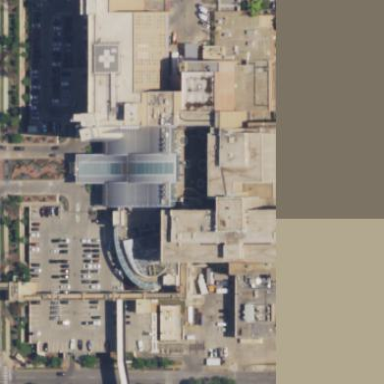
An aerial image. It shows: Healthcare facility identified as hospital.